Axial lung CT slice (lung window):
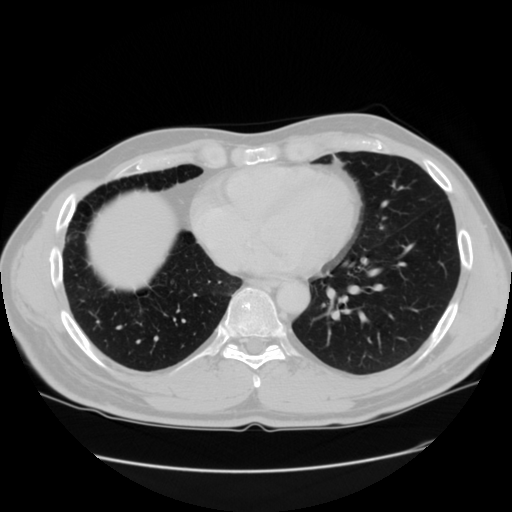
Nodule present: no